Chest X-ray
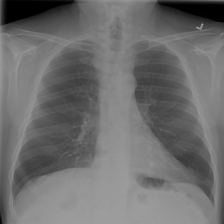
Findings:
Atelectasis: negative
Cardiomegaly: negative
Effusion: negative
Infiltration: negative
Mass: negative
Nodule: negative
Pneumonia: negative
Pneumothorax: negative
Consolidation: negative
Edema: negative
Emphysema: negative
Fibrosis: negative
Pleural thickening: negative
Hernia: negative